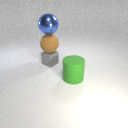
small gray rubber cube below large brown rubber sphere